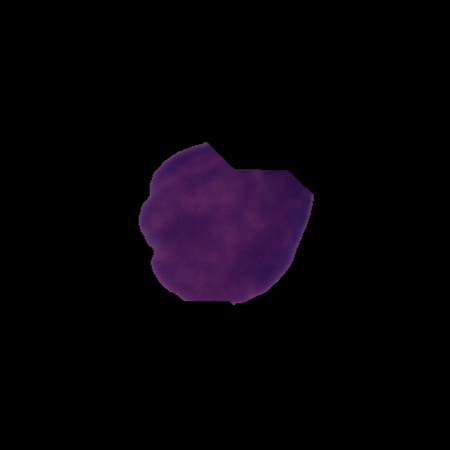
Label: cancer